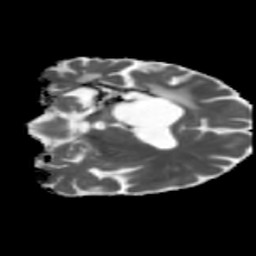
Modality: MD
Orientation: coronal
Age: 53
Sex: female
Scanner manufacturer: siemens
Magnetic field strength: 3 T
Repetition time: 5.47 s
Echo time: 0.0854 s